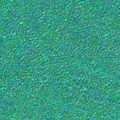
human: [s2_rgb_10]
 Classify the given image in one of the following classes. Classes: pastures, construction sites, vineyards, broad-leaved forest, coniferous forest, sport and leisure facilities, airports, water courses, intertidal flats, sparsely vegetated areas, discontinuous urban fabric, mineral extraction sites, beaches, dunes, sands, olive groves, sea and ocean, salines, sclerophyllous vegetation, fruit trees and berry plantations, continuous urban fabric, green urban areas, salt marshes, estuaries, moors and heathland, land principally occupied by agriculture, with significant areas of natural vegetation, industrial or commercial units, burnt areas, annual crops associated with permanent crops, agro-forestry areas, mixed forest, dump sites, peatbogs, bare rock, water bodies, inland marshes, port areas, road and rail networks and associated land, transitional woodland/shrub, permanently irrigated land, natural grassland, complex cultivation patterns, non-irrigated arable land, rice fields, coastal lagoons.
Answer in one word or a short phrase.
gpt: sea and ocean